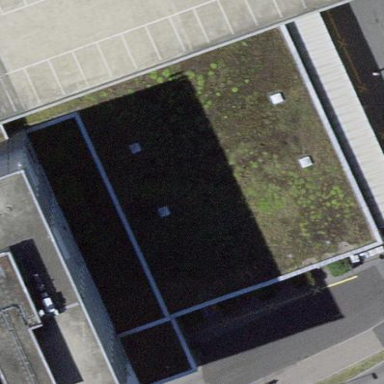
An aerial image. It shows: Commercial building.